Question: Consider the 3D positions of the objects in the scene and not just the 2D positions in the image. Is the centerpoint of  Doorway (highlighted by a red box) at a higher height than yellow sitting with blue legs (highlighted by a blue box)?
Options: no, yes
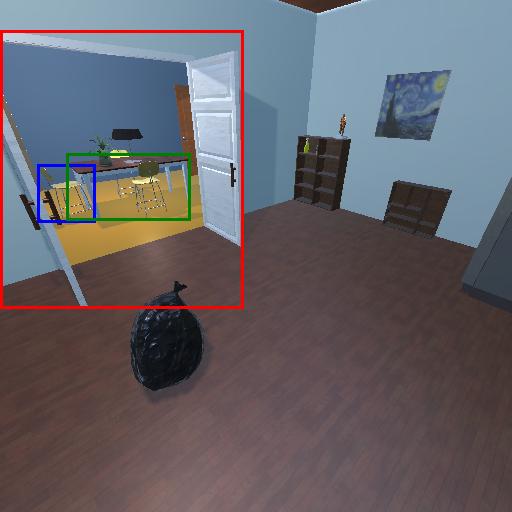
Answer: no